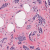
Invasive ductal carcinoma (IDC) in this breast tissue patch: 1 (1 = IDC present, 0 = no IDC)